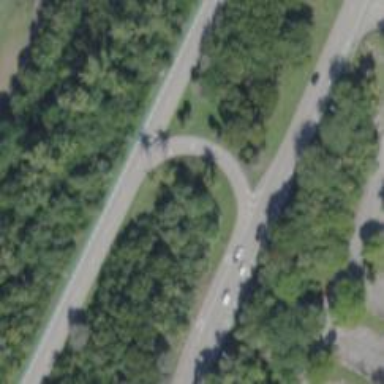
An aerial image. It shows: Asphalt road with primary link designation.